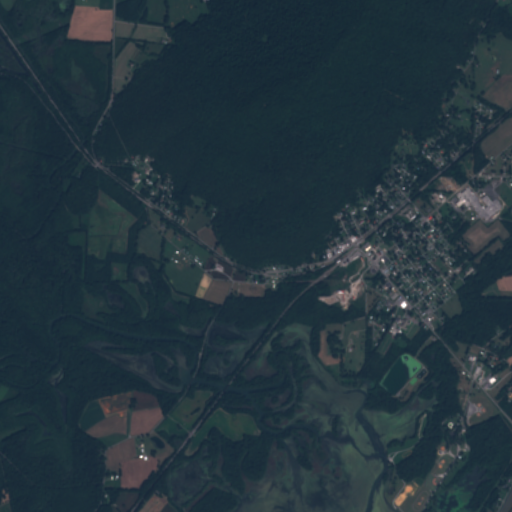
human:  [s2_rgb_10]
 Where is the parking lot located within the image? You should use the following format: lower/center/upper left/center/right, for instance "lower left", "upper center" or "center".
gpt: The parking lot is located in the center right of the image.
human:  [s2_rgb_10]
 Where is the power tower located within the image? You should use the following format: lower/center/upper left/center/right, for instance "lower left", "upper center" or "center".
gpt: The power tower is located in the upper left of the image.
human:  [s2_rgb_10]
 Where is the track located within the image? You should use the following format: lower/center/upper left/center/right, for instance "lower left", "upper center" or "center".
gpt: The track is located in the lower right of the image.
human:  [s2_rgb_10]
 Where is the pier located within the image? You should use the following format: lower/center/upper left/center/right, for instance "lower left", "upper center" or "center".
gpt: The pier is located in the lower right of the image.
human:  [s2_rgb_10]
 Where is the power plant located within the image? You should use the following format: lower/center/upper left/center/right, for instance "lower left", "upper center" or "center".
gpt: There is no power plant in the image.